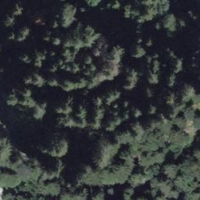
EUNIS habitat code: 44
Species observed at this site:
Asplenium trichomanes